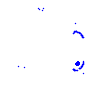
Particle: pion